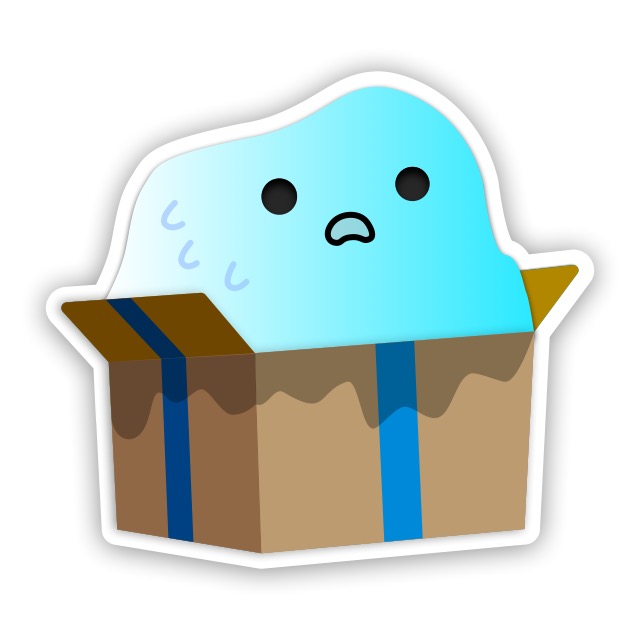
Label: others